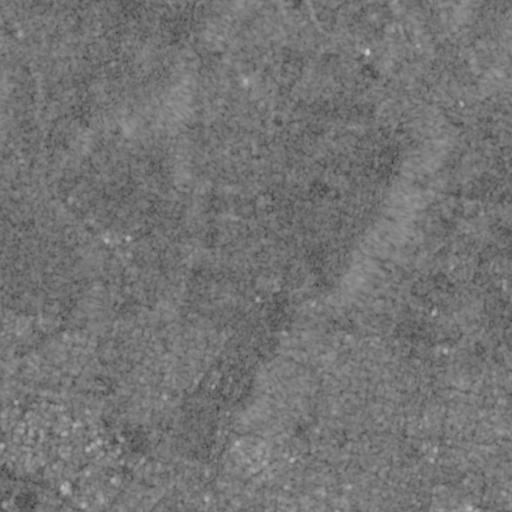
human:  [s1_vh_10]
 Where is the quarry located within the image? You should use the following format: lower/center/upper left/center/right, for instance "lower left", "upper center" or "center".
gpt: The quarry is located in the upper left of the image.
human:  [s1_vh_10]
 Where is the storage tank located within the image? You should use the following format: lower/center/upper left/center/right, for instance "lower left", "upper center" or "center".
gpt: The storage tank is located in the center of the image.
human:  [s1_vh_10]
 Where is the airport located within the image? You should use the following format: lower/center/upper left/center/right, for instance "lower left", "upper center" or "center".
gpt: There is no airport in the image.

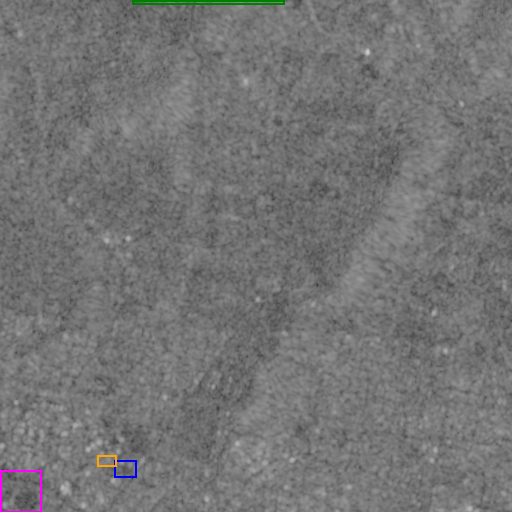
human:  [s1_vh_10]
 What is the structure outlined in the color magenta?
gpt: The structure outlined in magenta is a park.
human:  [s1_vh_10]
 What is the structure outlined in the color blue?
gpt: The structure outlined in blue is a parking lot.
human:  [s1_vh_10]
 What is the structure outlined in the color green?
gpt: The structure outlined in green is a quarry.
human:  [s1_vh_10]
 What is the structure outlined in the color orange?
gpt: The structure outlined in orange is a building.
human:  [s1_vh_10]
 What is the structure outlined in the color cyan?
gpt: There is no cyan outline.